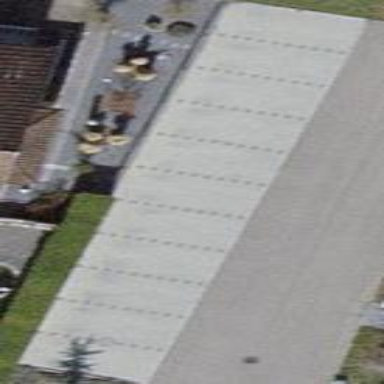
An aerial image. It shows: Parking area with surface.